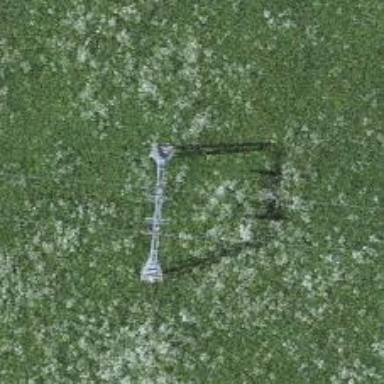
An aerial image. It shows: Pylon used for aerialway.